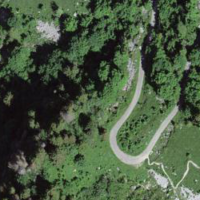
EUNIS habitat code: 44
Species observed at this site:
Astrantia major
Campanula thyrsoides
Eryngium alpinum
Rumex alpinus